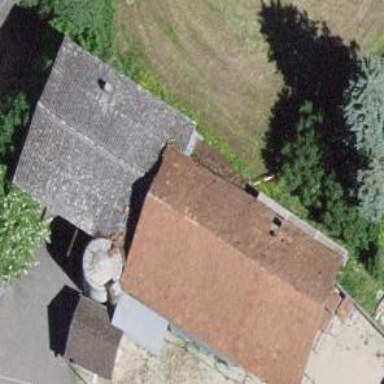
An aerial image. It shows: Farm auxiliary building.